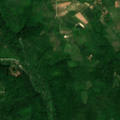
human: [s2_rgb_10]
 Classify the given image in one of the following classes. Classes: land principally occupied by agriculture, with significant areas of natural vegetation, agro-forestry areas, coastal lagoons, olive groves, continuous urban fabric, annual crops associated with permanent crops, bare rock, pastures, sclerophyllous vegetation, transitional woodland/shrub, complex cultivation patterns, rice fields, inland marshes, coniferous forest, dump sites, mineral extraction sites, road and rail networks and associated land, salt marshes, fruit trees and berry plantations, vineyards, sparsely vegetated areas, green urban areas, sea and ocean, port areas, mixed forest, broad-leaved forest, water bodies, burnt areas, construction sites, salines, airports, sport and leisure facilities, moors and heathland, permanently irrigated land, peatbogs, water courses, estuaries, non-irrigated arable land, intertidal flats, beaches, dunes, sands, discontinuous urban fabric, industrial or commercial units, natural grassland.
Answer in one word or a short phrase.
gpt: complex cultivation patterns, land principally occupied by agriculture, with significant areas of natural vegetation, broad-leaved forest